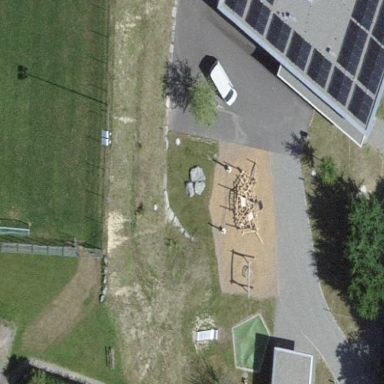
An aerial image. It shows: Playground area for leisure activities on the land.